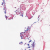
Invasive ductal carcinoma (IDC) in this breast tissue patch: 0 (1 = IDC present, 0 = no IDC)